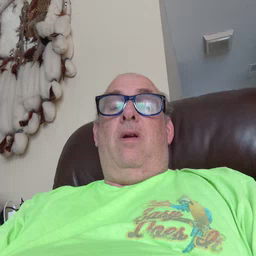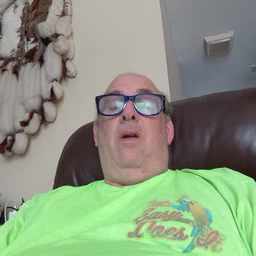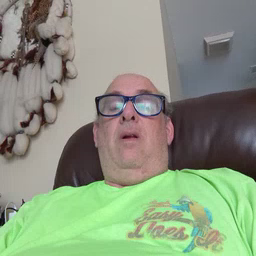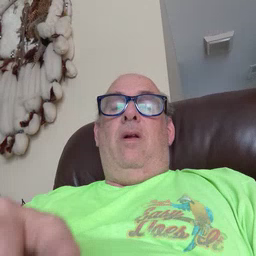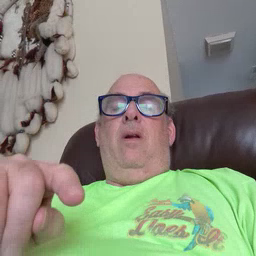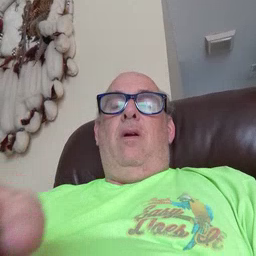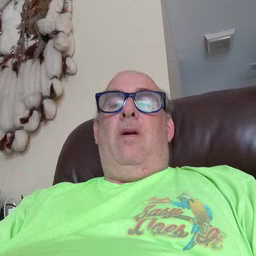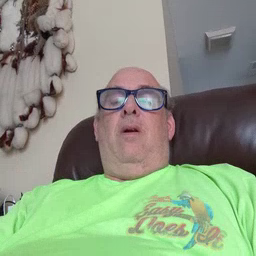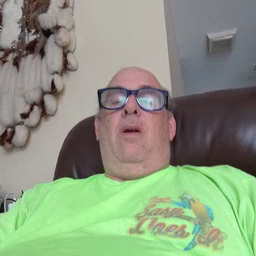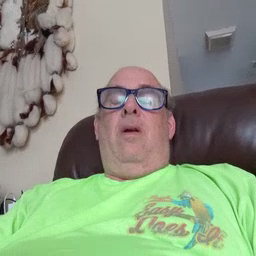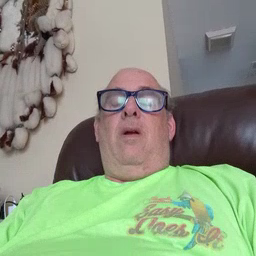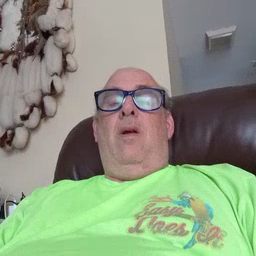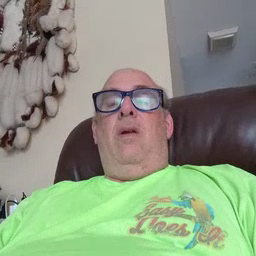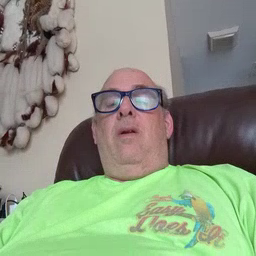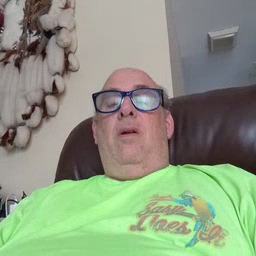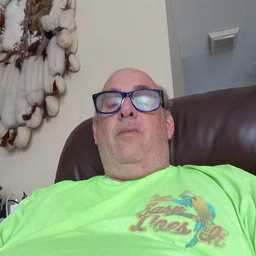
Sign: underwear